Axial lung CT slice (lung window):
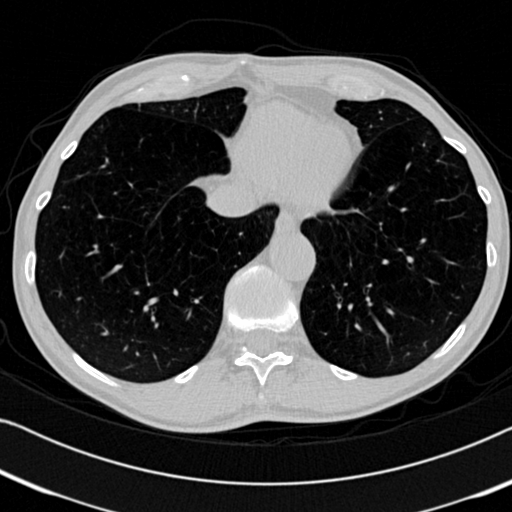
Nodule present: no